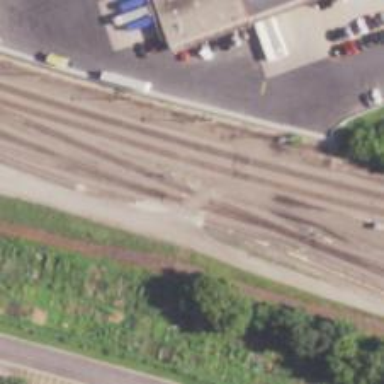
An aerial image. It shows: Railway level crossing.